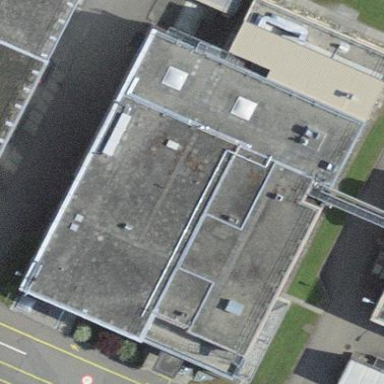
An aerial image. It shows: Industrial building.